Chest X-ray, PA view. Patient: 33 years old, sex F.
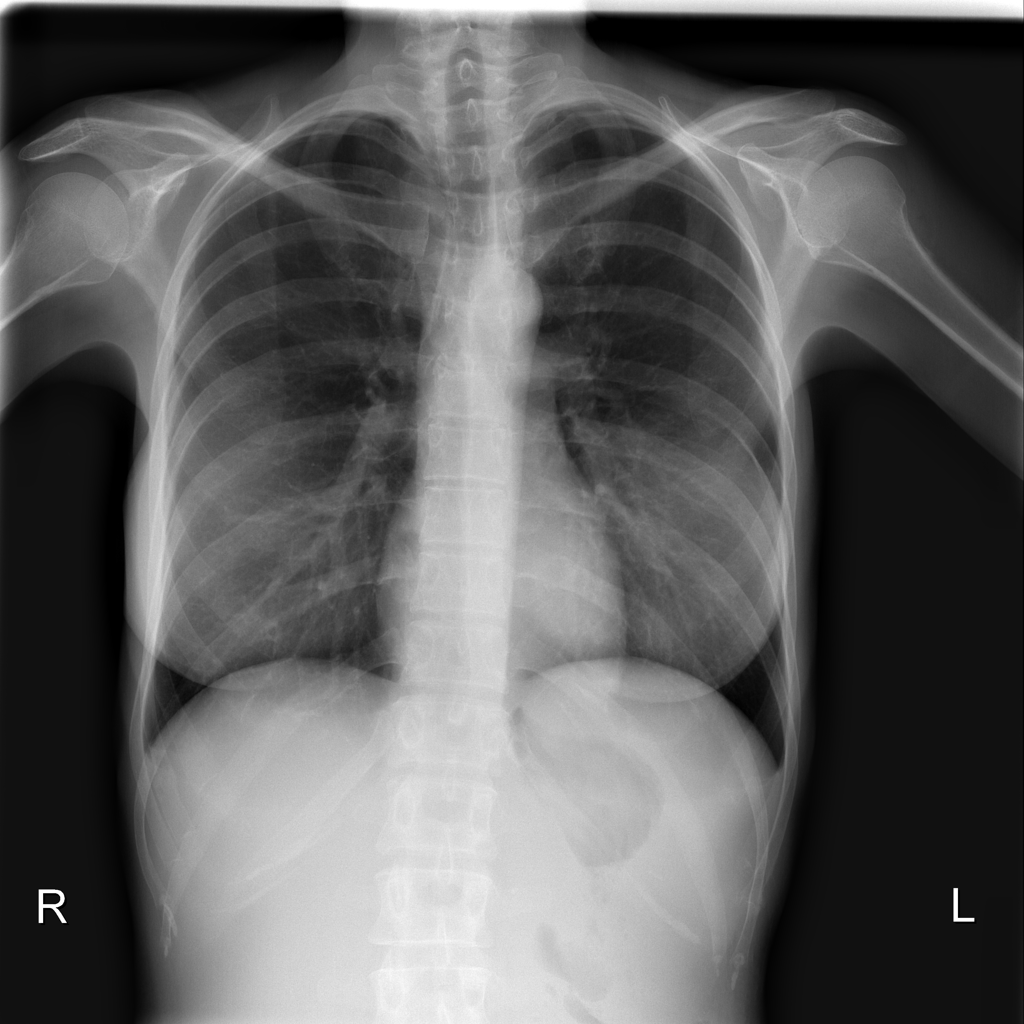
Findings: No Finding